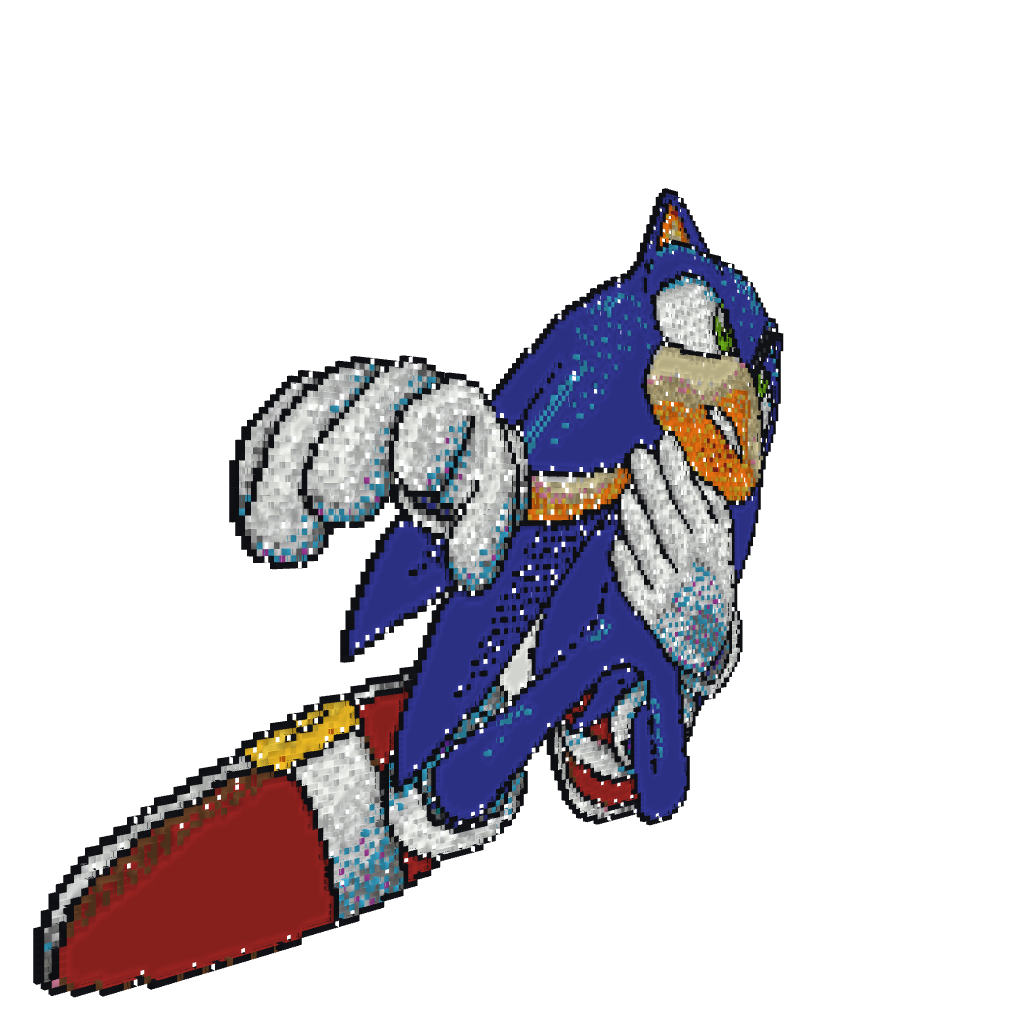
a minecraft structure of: sonic is at death